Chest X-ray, PA view. Patient: 54 years old, sex F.
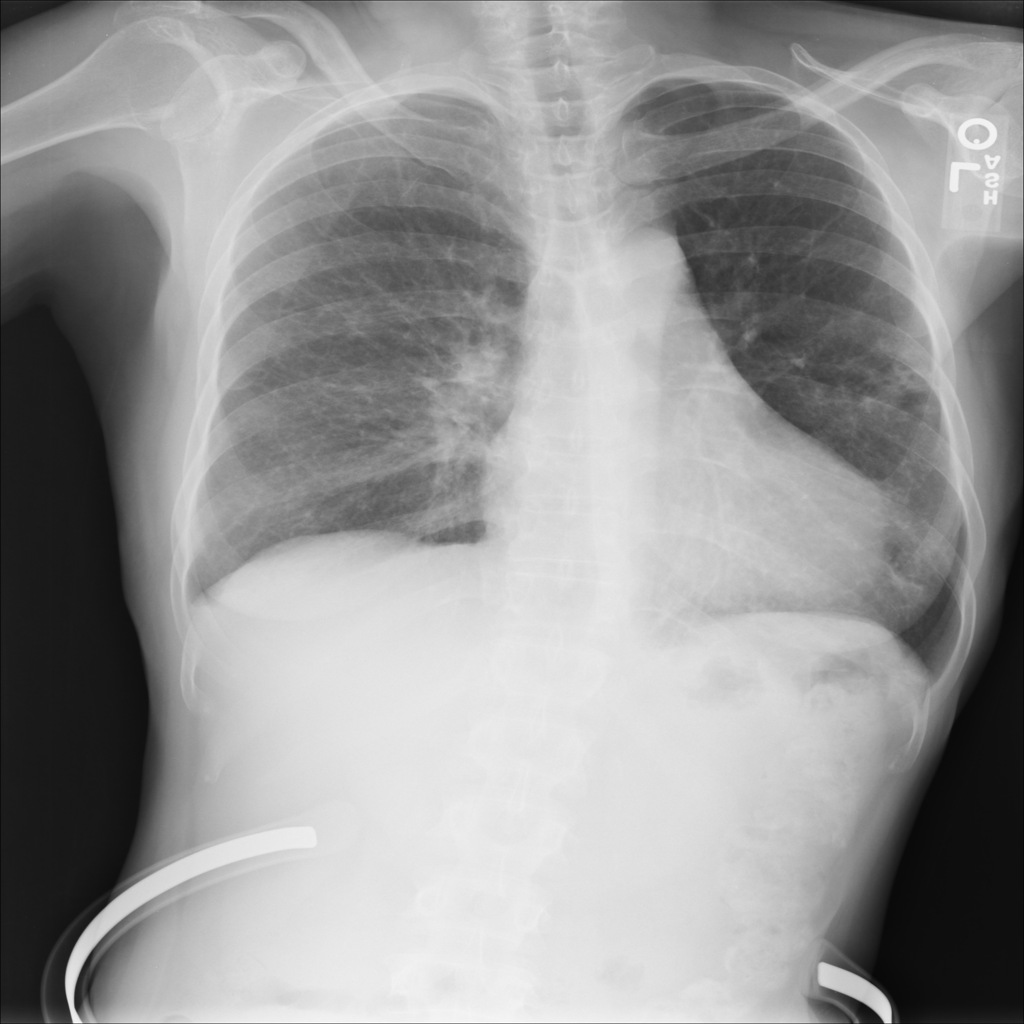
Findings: No Finding